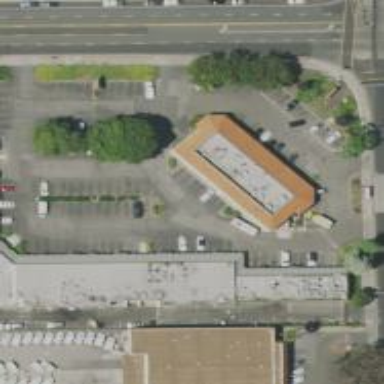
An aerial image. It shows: Convenience shop.